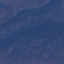
Label: HerbaceousVegetation